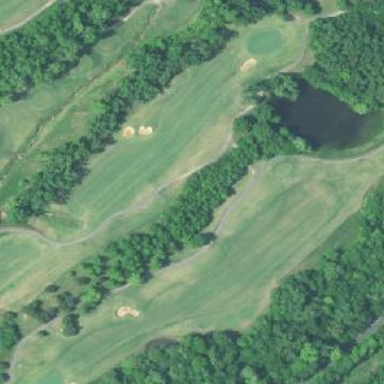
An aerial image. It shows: Rough grassy area used for golf.